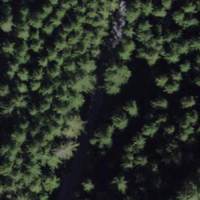
EUNIS habitat code: 43
Species observed at this site:
Epilobium montanum